Question: I'm using Aquamacs since few weeks and I'm trying to find good customizations.
First, I just wanted my aquamacs to look like this on starting :

I mean on the left, my source code. and on the right a shell pane (started with C-X 3 + M-X shell).
I've done some search on emacs/aquamacs forums, and in stackOverflow too. But I'm still blocked on this.
Thanks.
:)
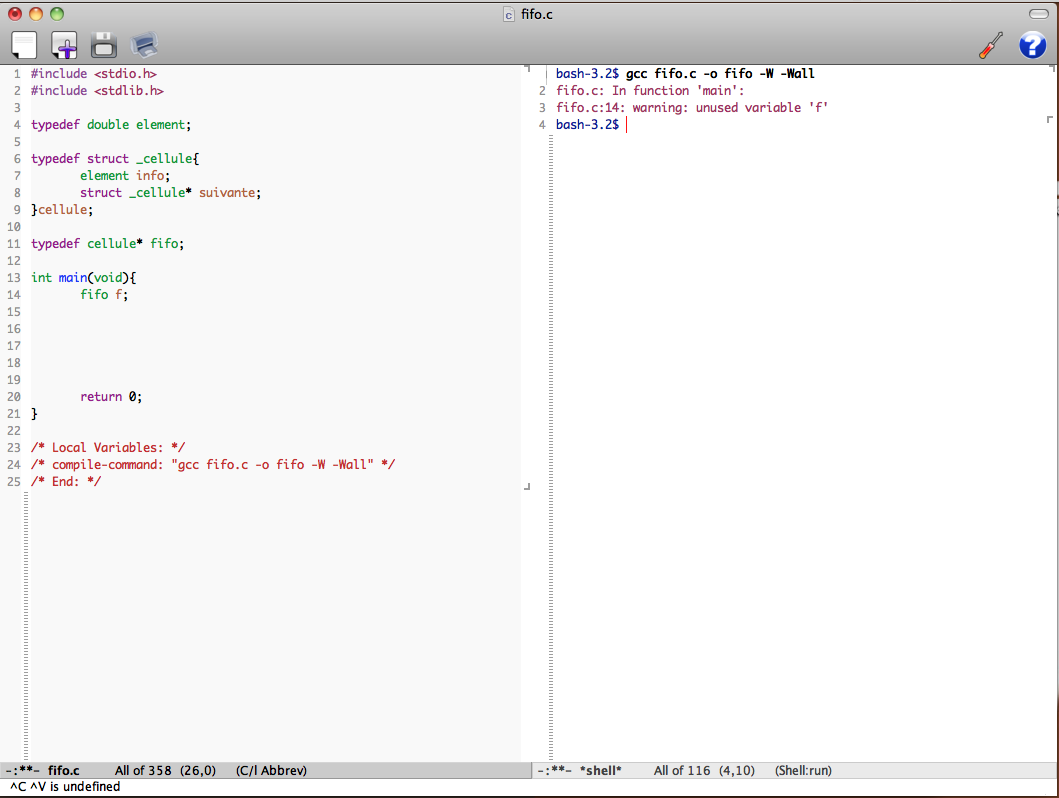
Answer: HEre is the stuff !!
;;;;;;;;;;;;;;;;;;;;;;;;;;;;;;;;;;;;;;;;;;;;;;;;;;;;;;;;;;;;;;;;;;;;;;;;;;;
;; C programming stuff
;;;;;;;;;;;;;;;;;;;;;;;;;;;;;;;;;;;;;;;;;;;;;;;;;;;;;;;;;;;;;;;;;;;;;;;;;;;
;; Hungry delete is nice since we use spaces instead of tabs.
(setq c-hungry-delete-key t)
;; Let emacs insert newlines automatically whenever it can.
(setq c-auto-newline 1)
;; Set the K&R indentation style when starting C-mode.
(add-hook 'c-mode-hook
'''
'(lambda ()
(c-set-style "k&r")
(auto-fill-mode 1)
))
'''